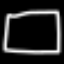
Label: square